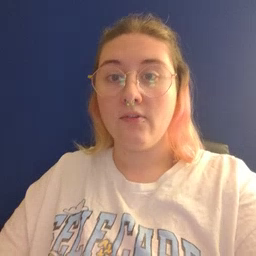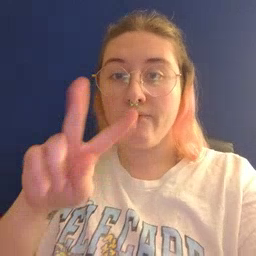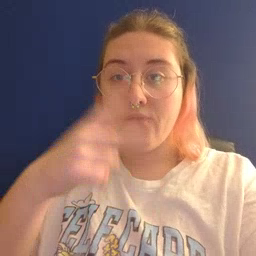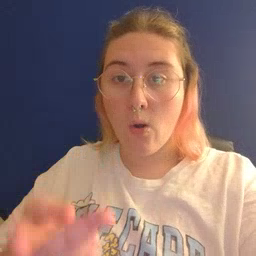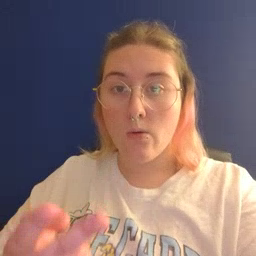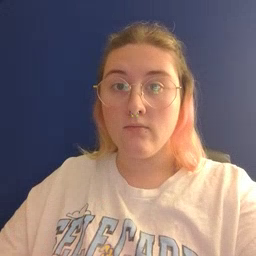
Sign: fall